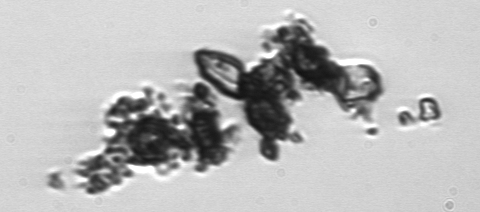
Label: Thalassiosira_TAG_external_detritus